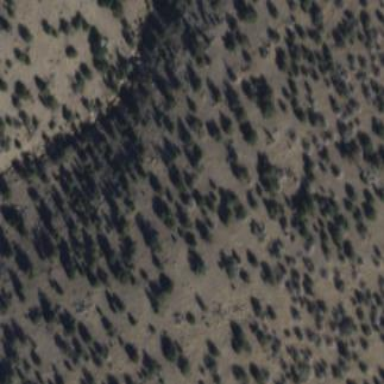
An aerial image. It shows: Patch of scrub vegetation.